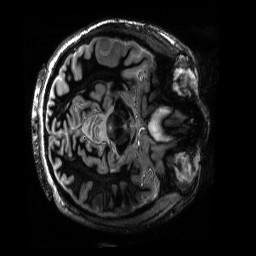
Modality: T1w
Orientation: axial
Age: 27
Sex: male
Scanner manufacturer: siemens
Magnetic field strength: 6.98 T
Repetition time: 4.5 s
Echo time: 0.00337 s